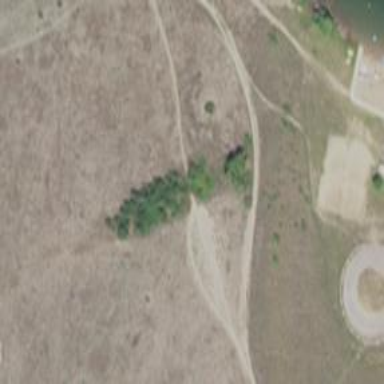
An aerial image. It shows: Natural path.